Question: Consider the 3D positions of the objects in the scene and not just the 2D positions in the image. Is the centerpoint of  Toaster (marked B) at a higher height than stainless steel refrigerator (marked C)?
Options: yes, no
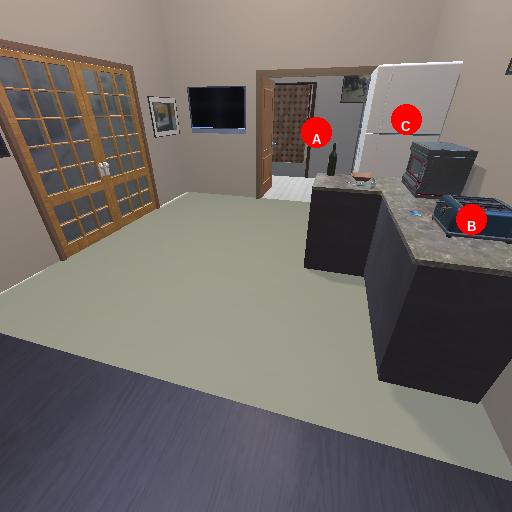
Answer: yes